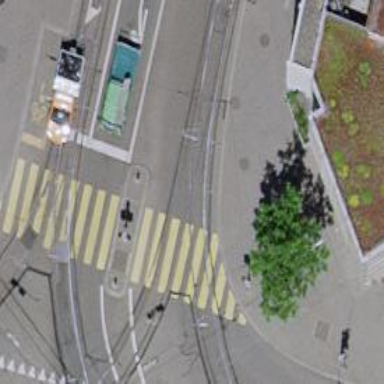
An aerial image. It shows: Road crossing with traffic signals and central island.